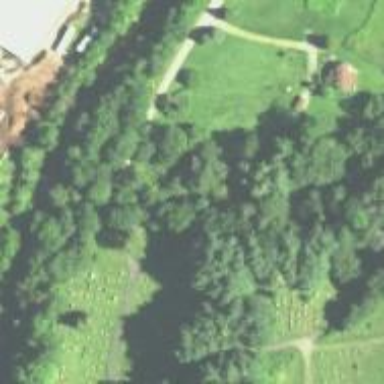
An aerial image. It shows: Cemetery.